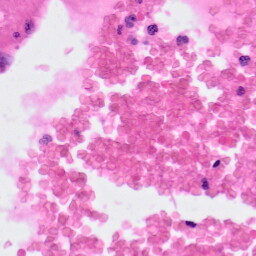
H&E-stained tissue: Colon